Field crop: tomato
Growth stage: 2
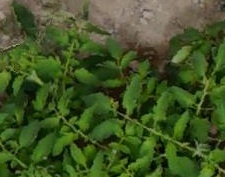
Species: tomato